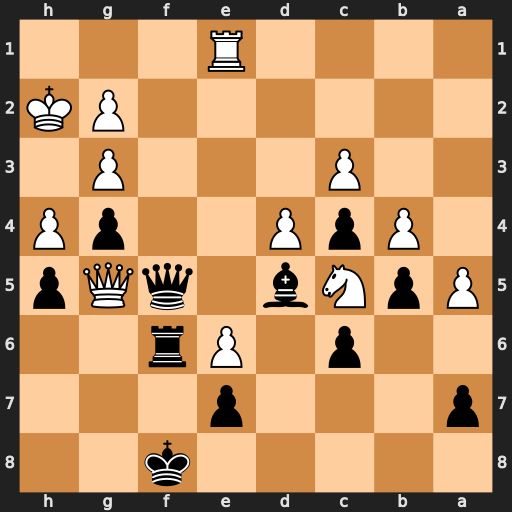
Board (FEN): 5k2/p3p3/2p1Pr2/PpNb1qQp/1PpP2pP/2P3P1/6PK/4R3
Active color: b
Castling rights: -
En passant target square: -
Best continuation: Qxg5 hxg5 Rf2